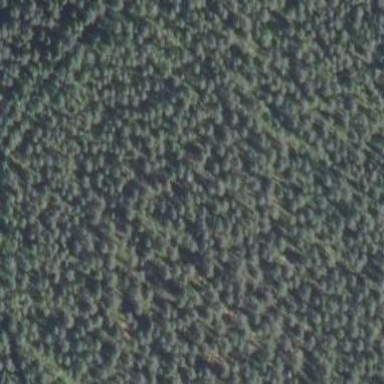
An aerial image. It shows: Woodland consisting mainly of needle-leaved trees.